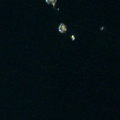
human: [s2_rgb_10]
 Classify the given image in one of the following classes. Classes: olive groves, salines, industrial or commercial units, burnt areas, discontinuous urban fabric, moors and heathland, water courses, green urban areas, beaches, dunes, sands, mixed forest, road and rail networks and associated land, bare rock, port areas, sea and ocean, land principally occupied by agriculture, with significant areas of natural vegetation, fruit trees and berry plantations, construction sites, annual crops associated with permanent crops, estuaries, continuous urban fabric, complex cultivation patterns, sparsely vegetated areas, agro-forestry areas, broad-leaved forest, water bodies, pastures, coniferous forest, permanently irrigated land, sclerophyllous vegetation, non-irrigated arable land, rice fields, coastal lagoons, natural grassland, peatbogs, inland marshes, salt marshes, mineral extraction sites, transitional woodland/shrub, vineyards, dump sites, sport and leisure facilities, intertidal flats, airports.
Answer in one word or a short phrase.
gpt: sea and ocean